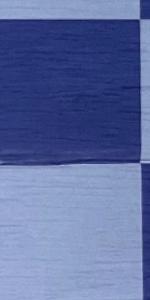
Label: Empty